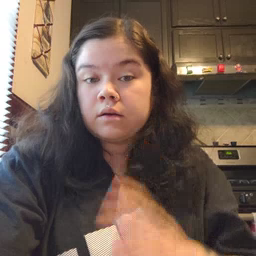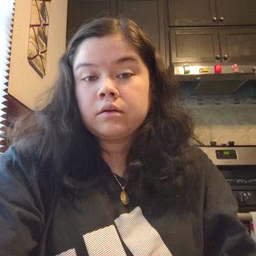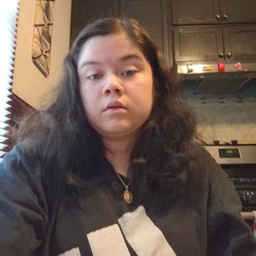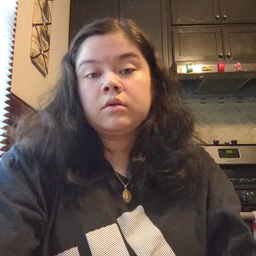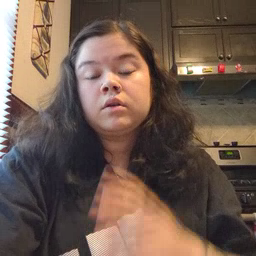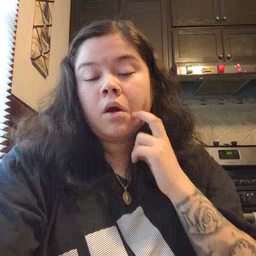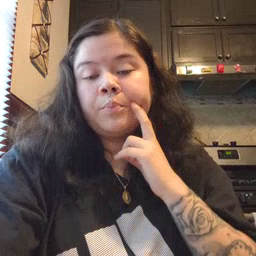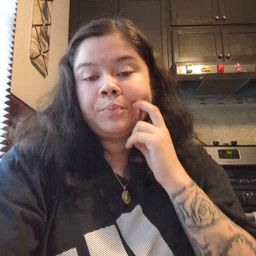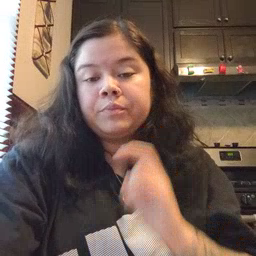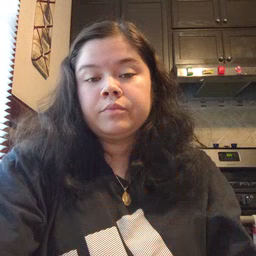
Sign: gum